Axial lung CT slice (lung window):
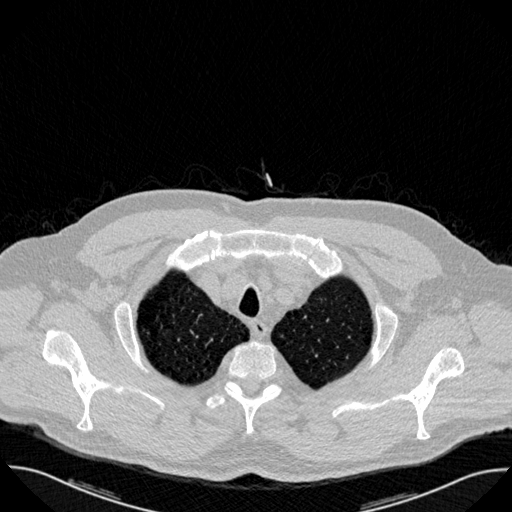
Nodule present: no